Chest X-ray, PA view. Patient: 74 years old, sex M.
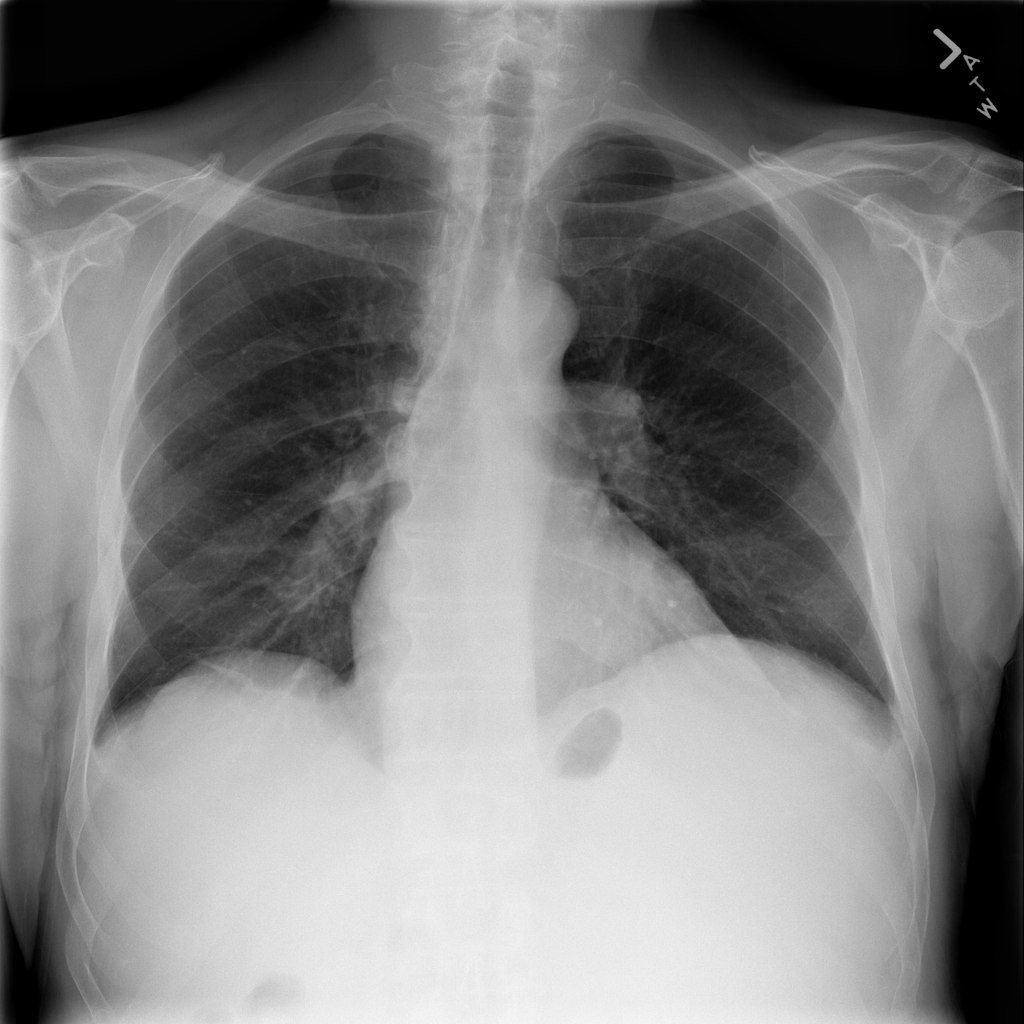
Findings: Atelectasis